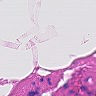
Metastatic tissue present: no